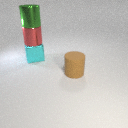
large cyan metal cube below large green metal cylinder